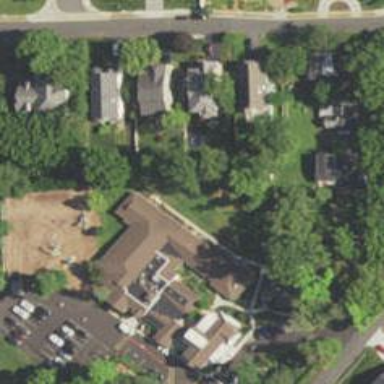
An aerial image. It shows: School building with school amenities.